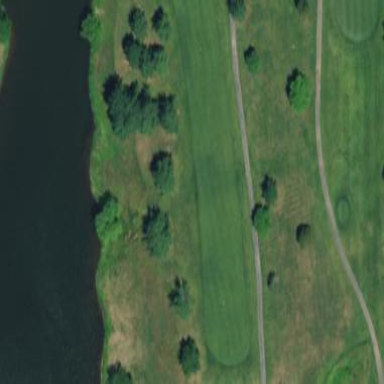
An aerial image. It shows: Grassy area designated as golf fairway.